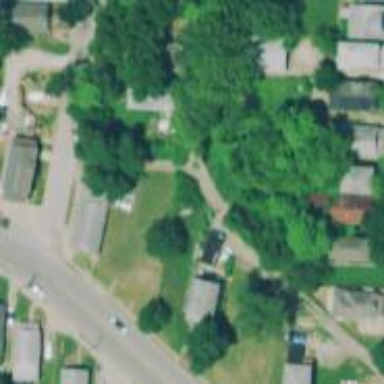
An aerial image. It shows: Alleyway designated as service road.